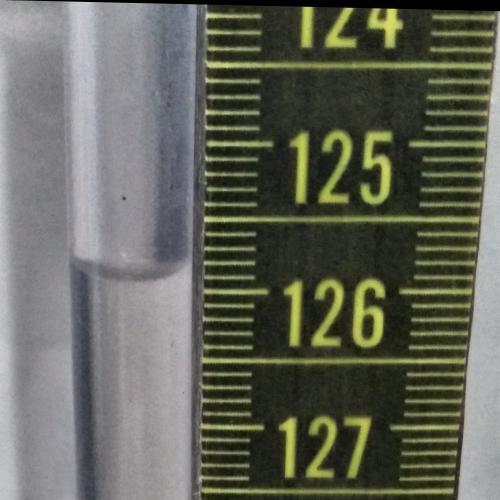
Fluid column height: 125.9 cm